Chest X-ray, PA view. Patient: 72 years old, sex F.
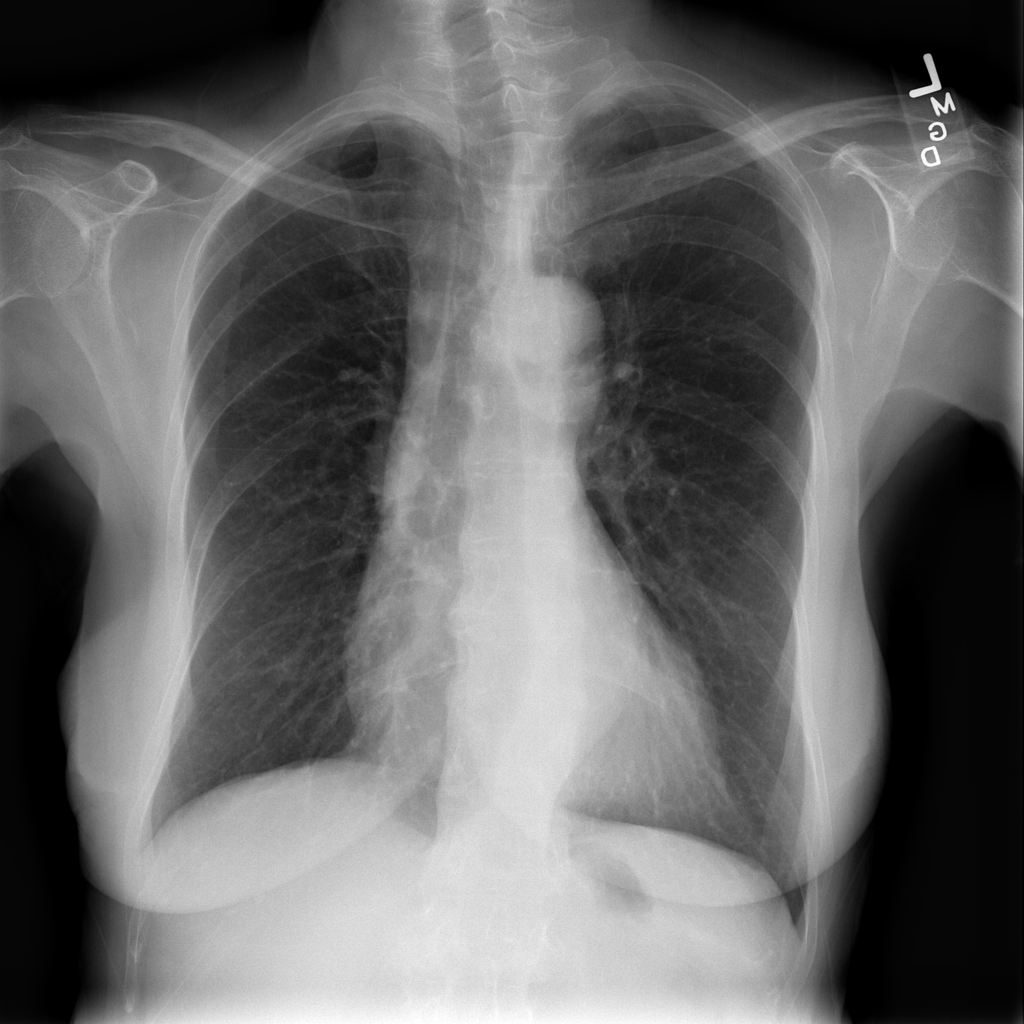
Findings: Infiltration